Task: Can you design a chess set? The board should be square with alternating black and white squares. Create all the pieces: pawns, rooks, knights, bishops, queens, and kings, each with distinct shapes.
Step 720:
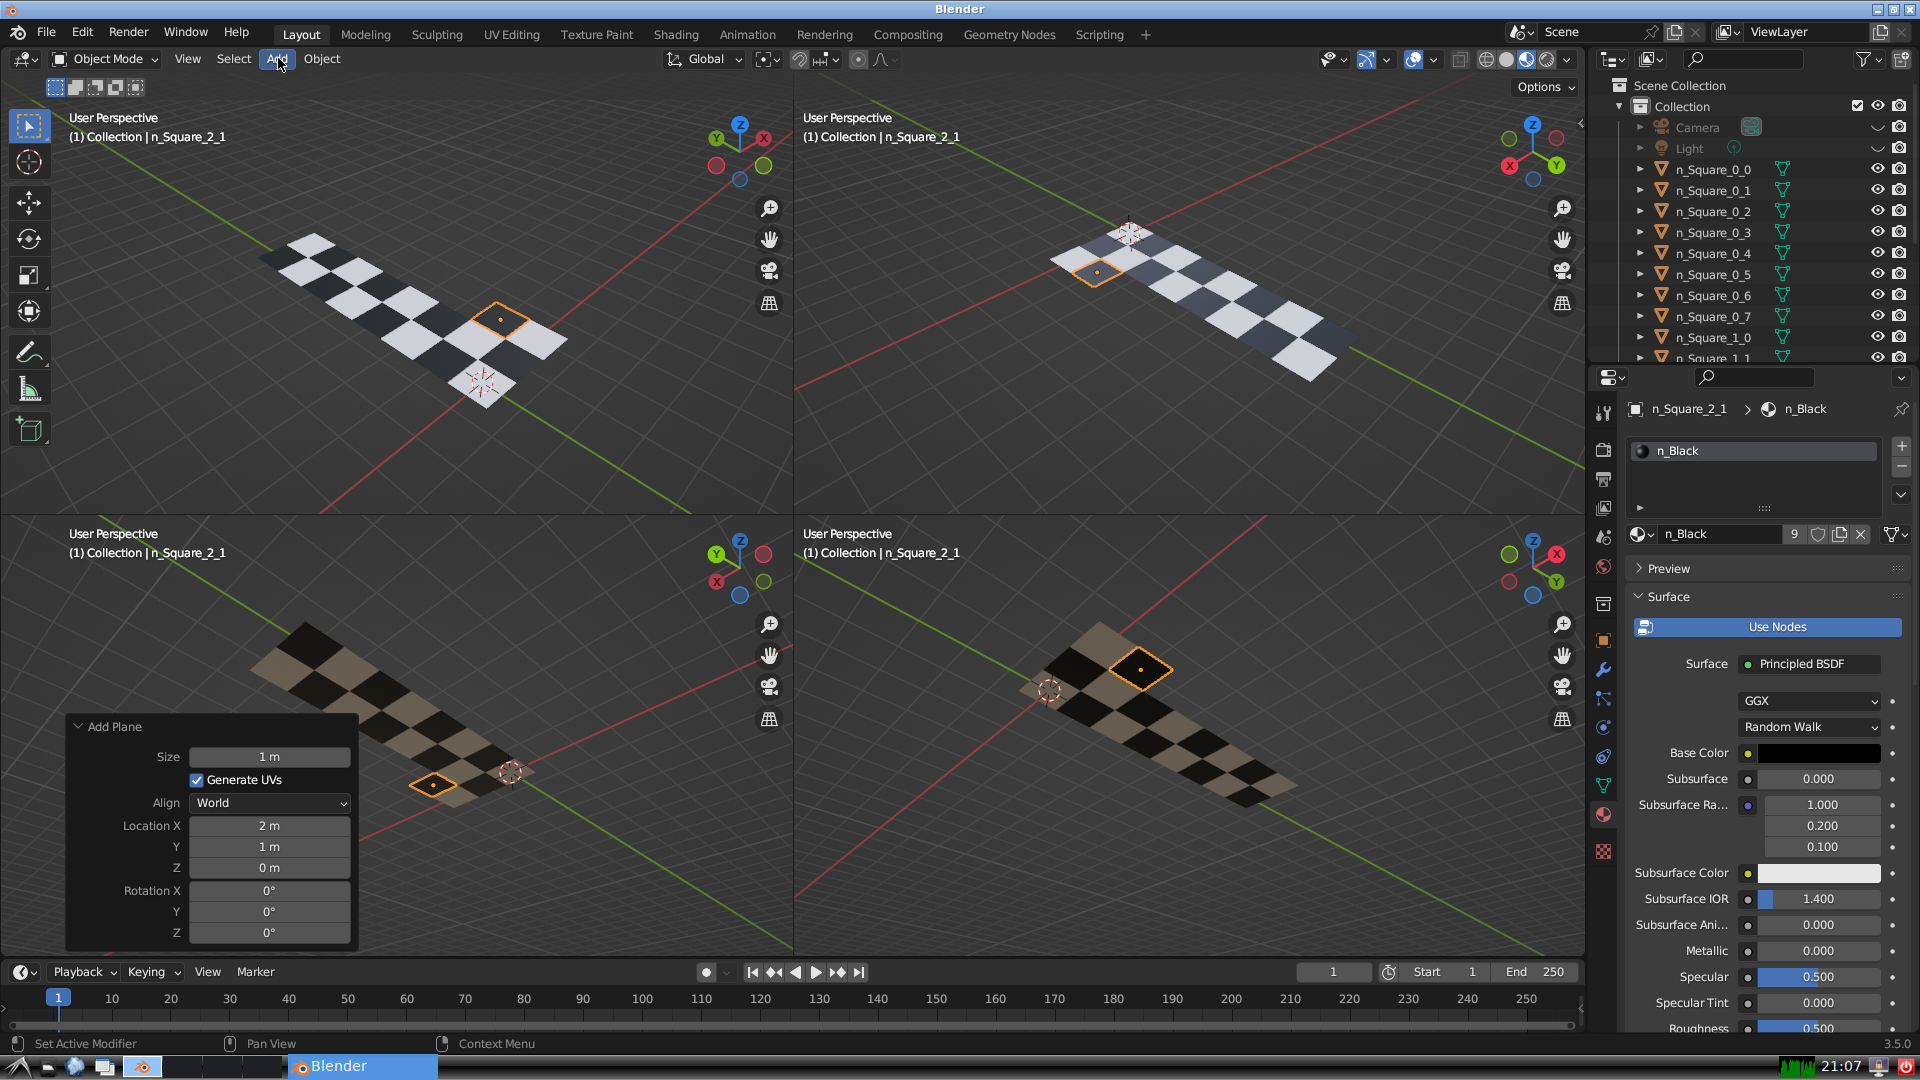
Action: click: no